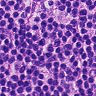
Metastatic tissue present: no